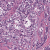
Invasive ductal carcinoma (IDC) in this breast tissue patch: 1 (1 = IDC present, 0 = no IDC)